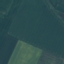
Label: AnnualCrop